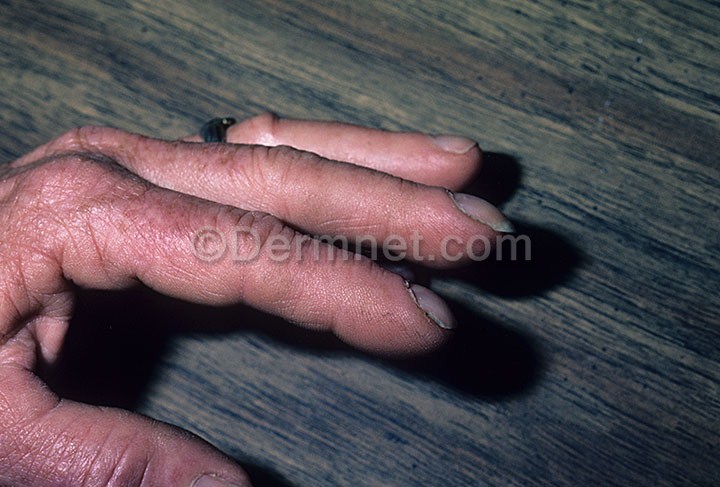
Disease: Nail Fungus and other Nail Disease